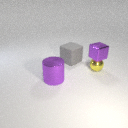
small yellow metal sphere behind large purple metal cylinder